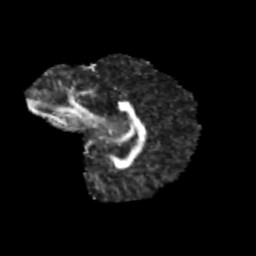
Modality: FA
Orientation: sagittal
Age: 14
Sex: female
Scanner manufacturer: siemens
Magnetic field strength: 3 T
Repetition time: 3.8 s
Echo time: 0.07 s